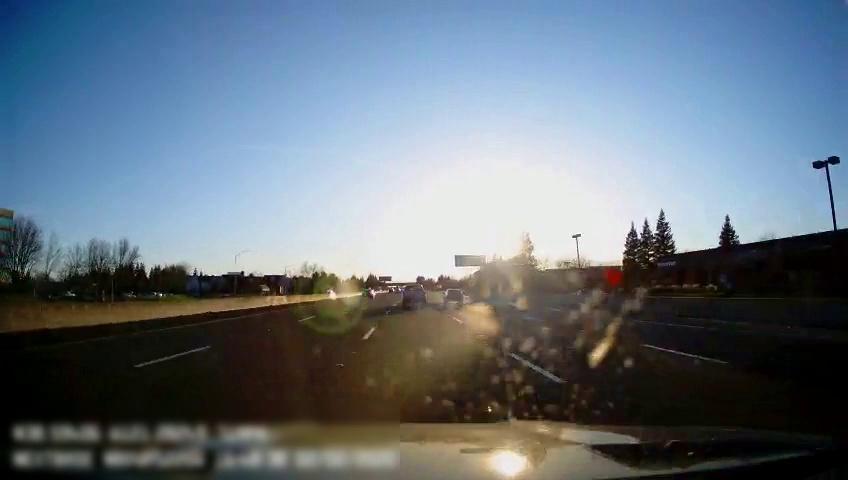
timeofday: Day
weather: Sunny
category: Drivable Space
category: Vehicles | Car
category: Vehicles | Truck
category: Vehicles | Car
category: Lanes | Alternate Lane
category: Lanes | Alternate Lane
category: Lanes | Current Lane
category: Lanes | Current Lane
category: Lanes | Alternate Lane
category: Lanes | Alternate Lane
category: Traffic | Signs
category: Traffic | Signs
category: Traffic | Signs